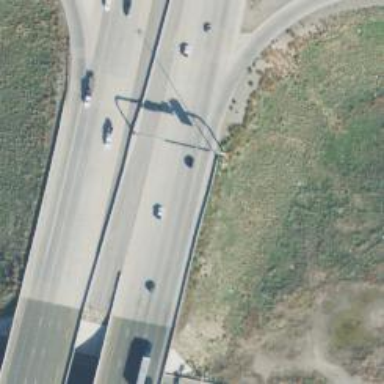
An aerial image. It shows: Motorway bridge with asphalt surface.